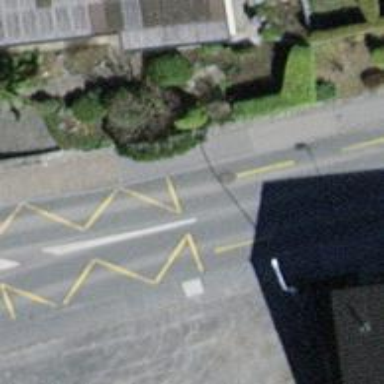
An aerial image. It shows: Public transport stop position.